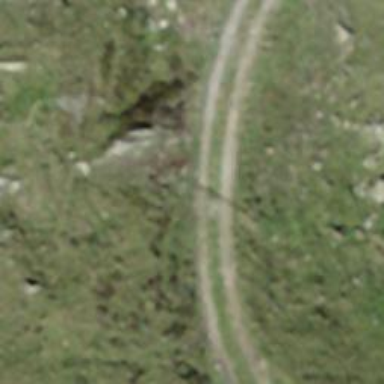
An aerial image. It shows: Track road with grade3 tracktype.